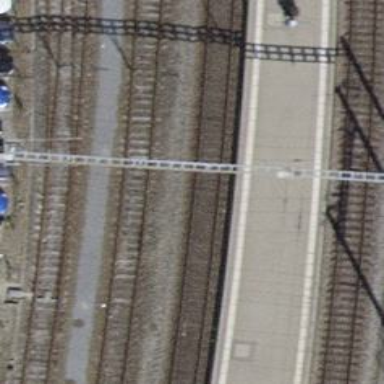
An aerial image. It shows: Railway milestone.